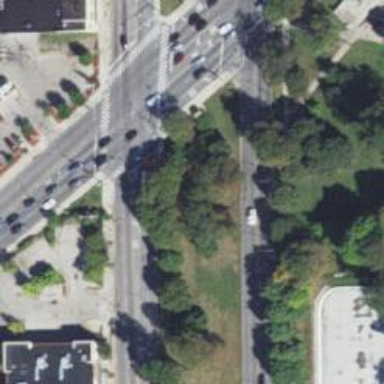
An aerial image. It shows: Footway with traffic island. The footway includes crossing island.